Question: I would like to build a dropdownmenu for Android 2.3.3 . But I dont know how to do that. Can somebody recommend some examples(Github etc.)? It would be very helpfull. There is a sample pictures of a Dropdownmenu below.
Thanks

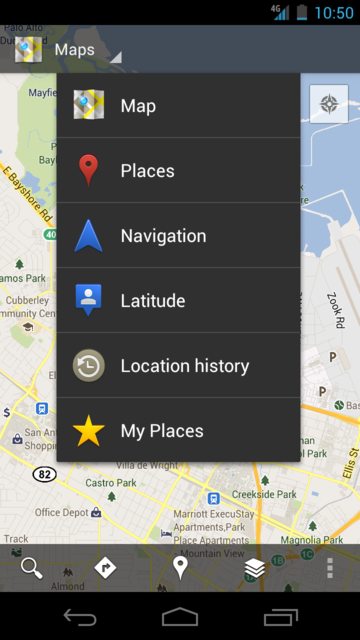
Answer: I think it's part of the action bar in android 3.0 and up.
<URL>
To use it in earlier version you have to create it your self or I think you can use open source action bar. like <URL>
You could just build a list inside a relative layout and make it invisible until you press the button.